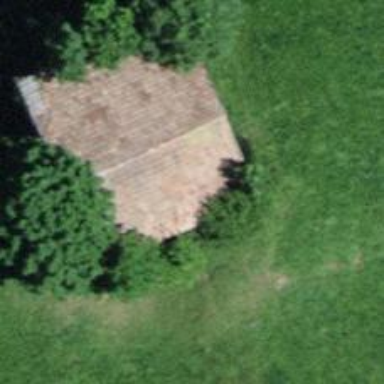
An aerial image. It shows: Rural barn.